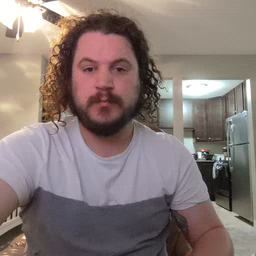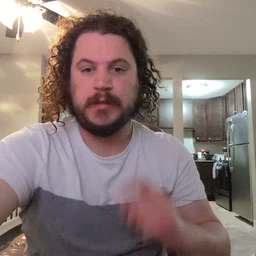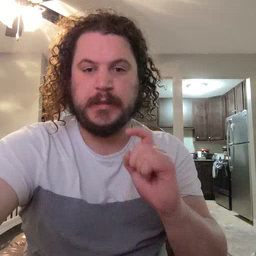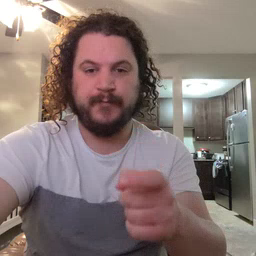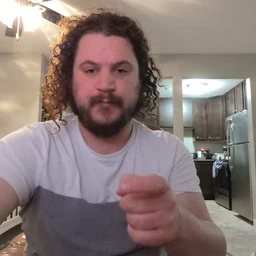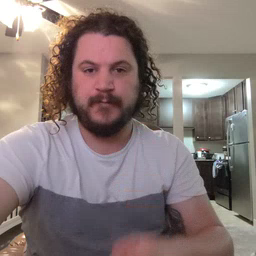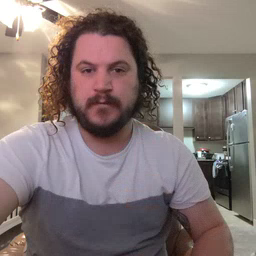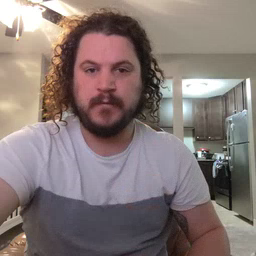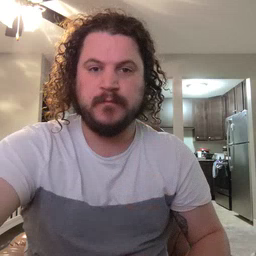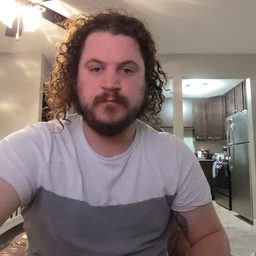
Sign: give